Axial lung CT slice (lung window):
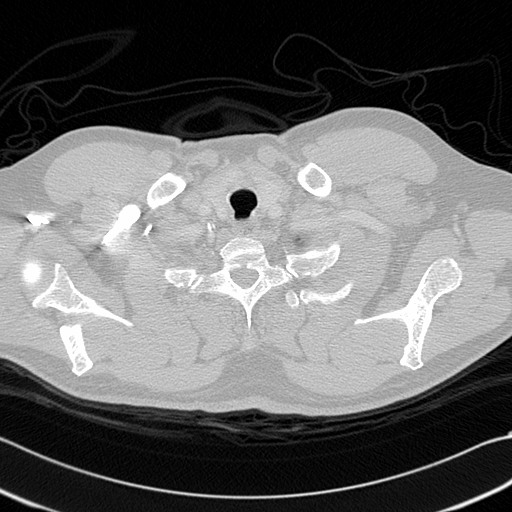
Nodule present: no